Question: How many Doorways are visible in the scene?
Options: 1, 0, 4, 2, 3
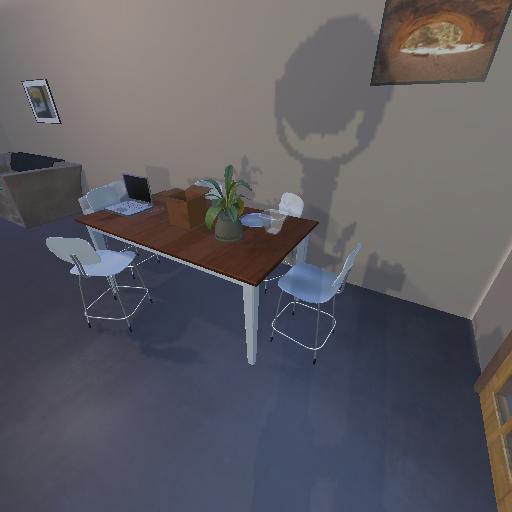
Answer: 1